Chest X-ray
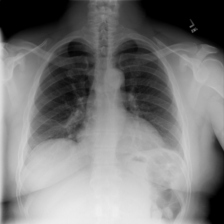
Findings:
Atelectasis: negative
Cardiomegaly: negative
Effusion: negative
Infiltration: negative
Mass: negative
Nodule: negative
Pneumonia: negative
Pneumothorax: negative
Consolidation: negative
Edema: negative
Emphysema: negative
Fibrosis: negative
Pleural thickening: negative
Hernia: negative